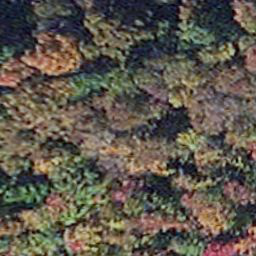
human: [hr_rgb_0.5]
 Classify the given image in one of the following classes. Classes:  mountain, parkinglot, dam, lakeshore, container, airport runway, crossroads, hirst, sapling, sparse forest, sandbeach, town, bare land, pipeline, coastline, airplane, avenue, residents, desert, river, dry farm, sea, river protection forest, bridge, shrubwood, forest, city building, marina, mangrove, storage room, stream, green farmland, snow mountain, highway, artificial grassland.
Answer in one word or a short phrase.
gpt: mangrove